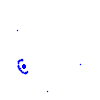
Particle: kaon